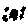
Label: moon